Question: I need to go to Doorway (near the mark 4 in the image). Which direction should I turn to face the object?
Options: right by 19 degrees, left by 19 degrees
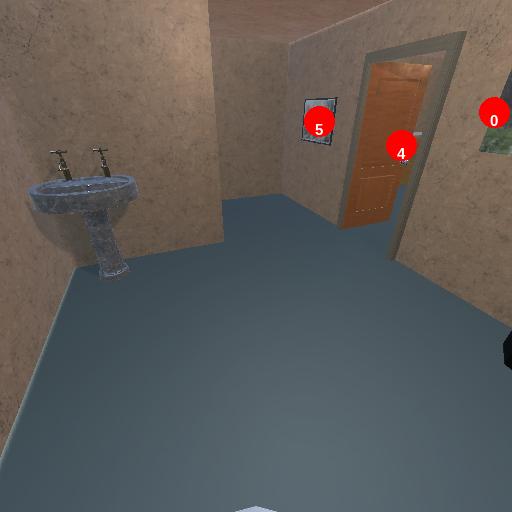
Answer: right by 19 degrees